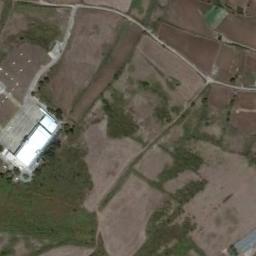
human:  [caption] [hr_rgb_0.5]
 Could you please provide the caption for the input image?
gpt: The rectangular farmland is next to the mansion .

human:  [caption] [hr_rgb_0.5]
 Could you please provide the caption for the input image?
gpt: Several rectangular farmlands and some trees are on the ground and a white building is next to the farmlands .

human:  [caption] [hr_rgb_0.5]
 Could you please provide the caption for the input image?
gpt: There is a building in rectangular farmlands .

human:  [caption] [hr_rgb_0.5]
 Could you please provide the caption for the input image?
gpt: Several green and brown mixed-sized rectangular farm fields .

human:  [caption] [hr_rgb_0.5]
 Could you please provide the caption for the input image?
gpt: There are some brown rectangular farmlands beside the a white building .